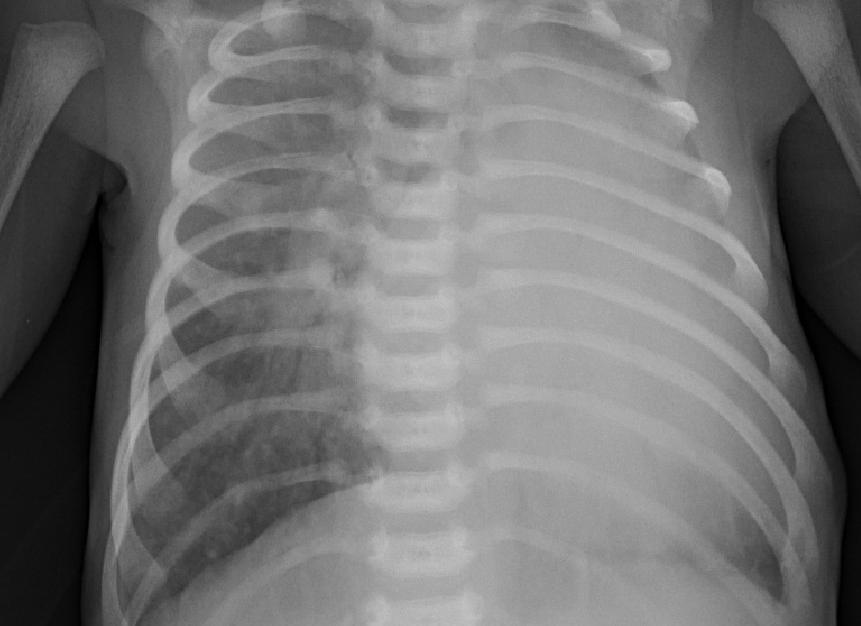
Diagnosis: PNEUMONIA